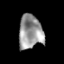
Tissue: lung
Cell type: Endothelial cells
Senescence score: 0.1773
Nuclear area (px): 795
Mean DAPI intensity: 151.648